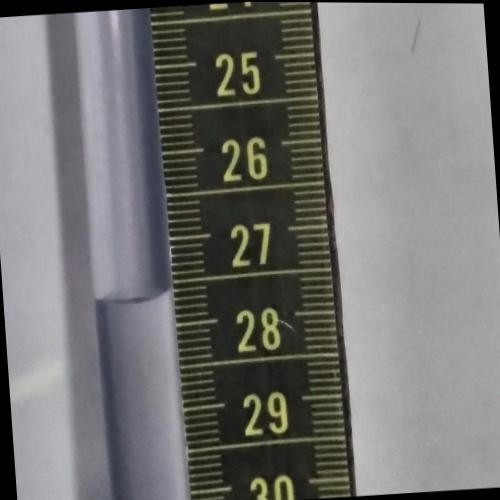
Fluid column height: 27.6 cm